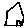
Label: house